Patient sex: M
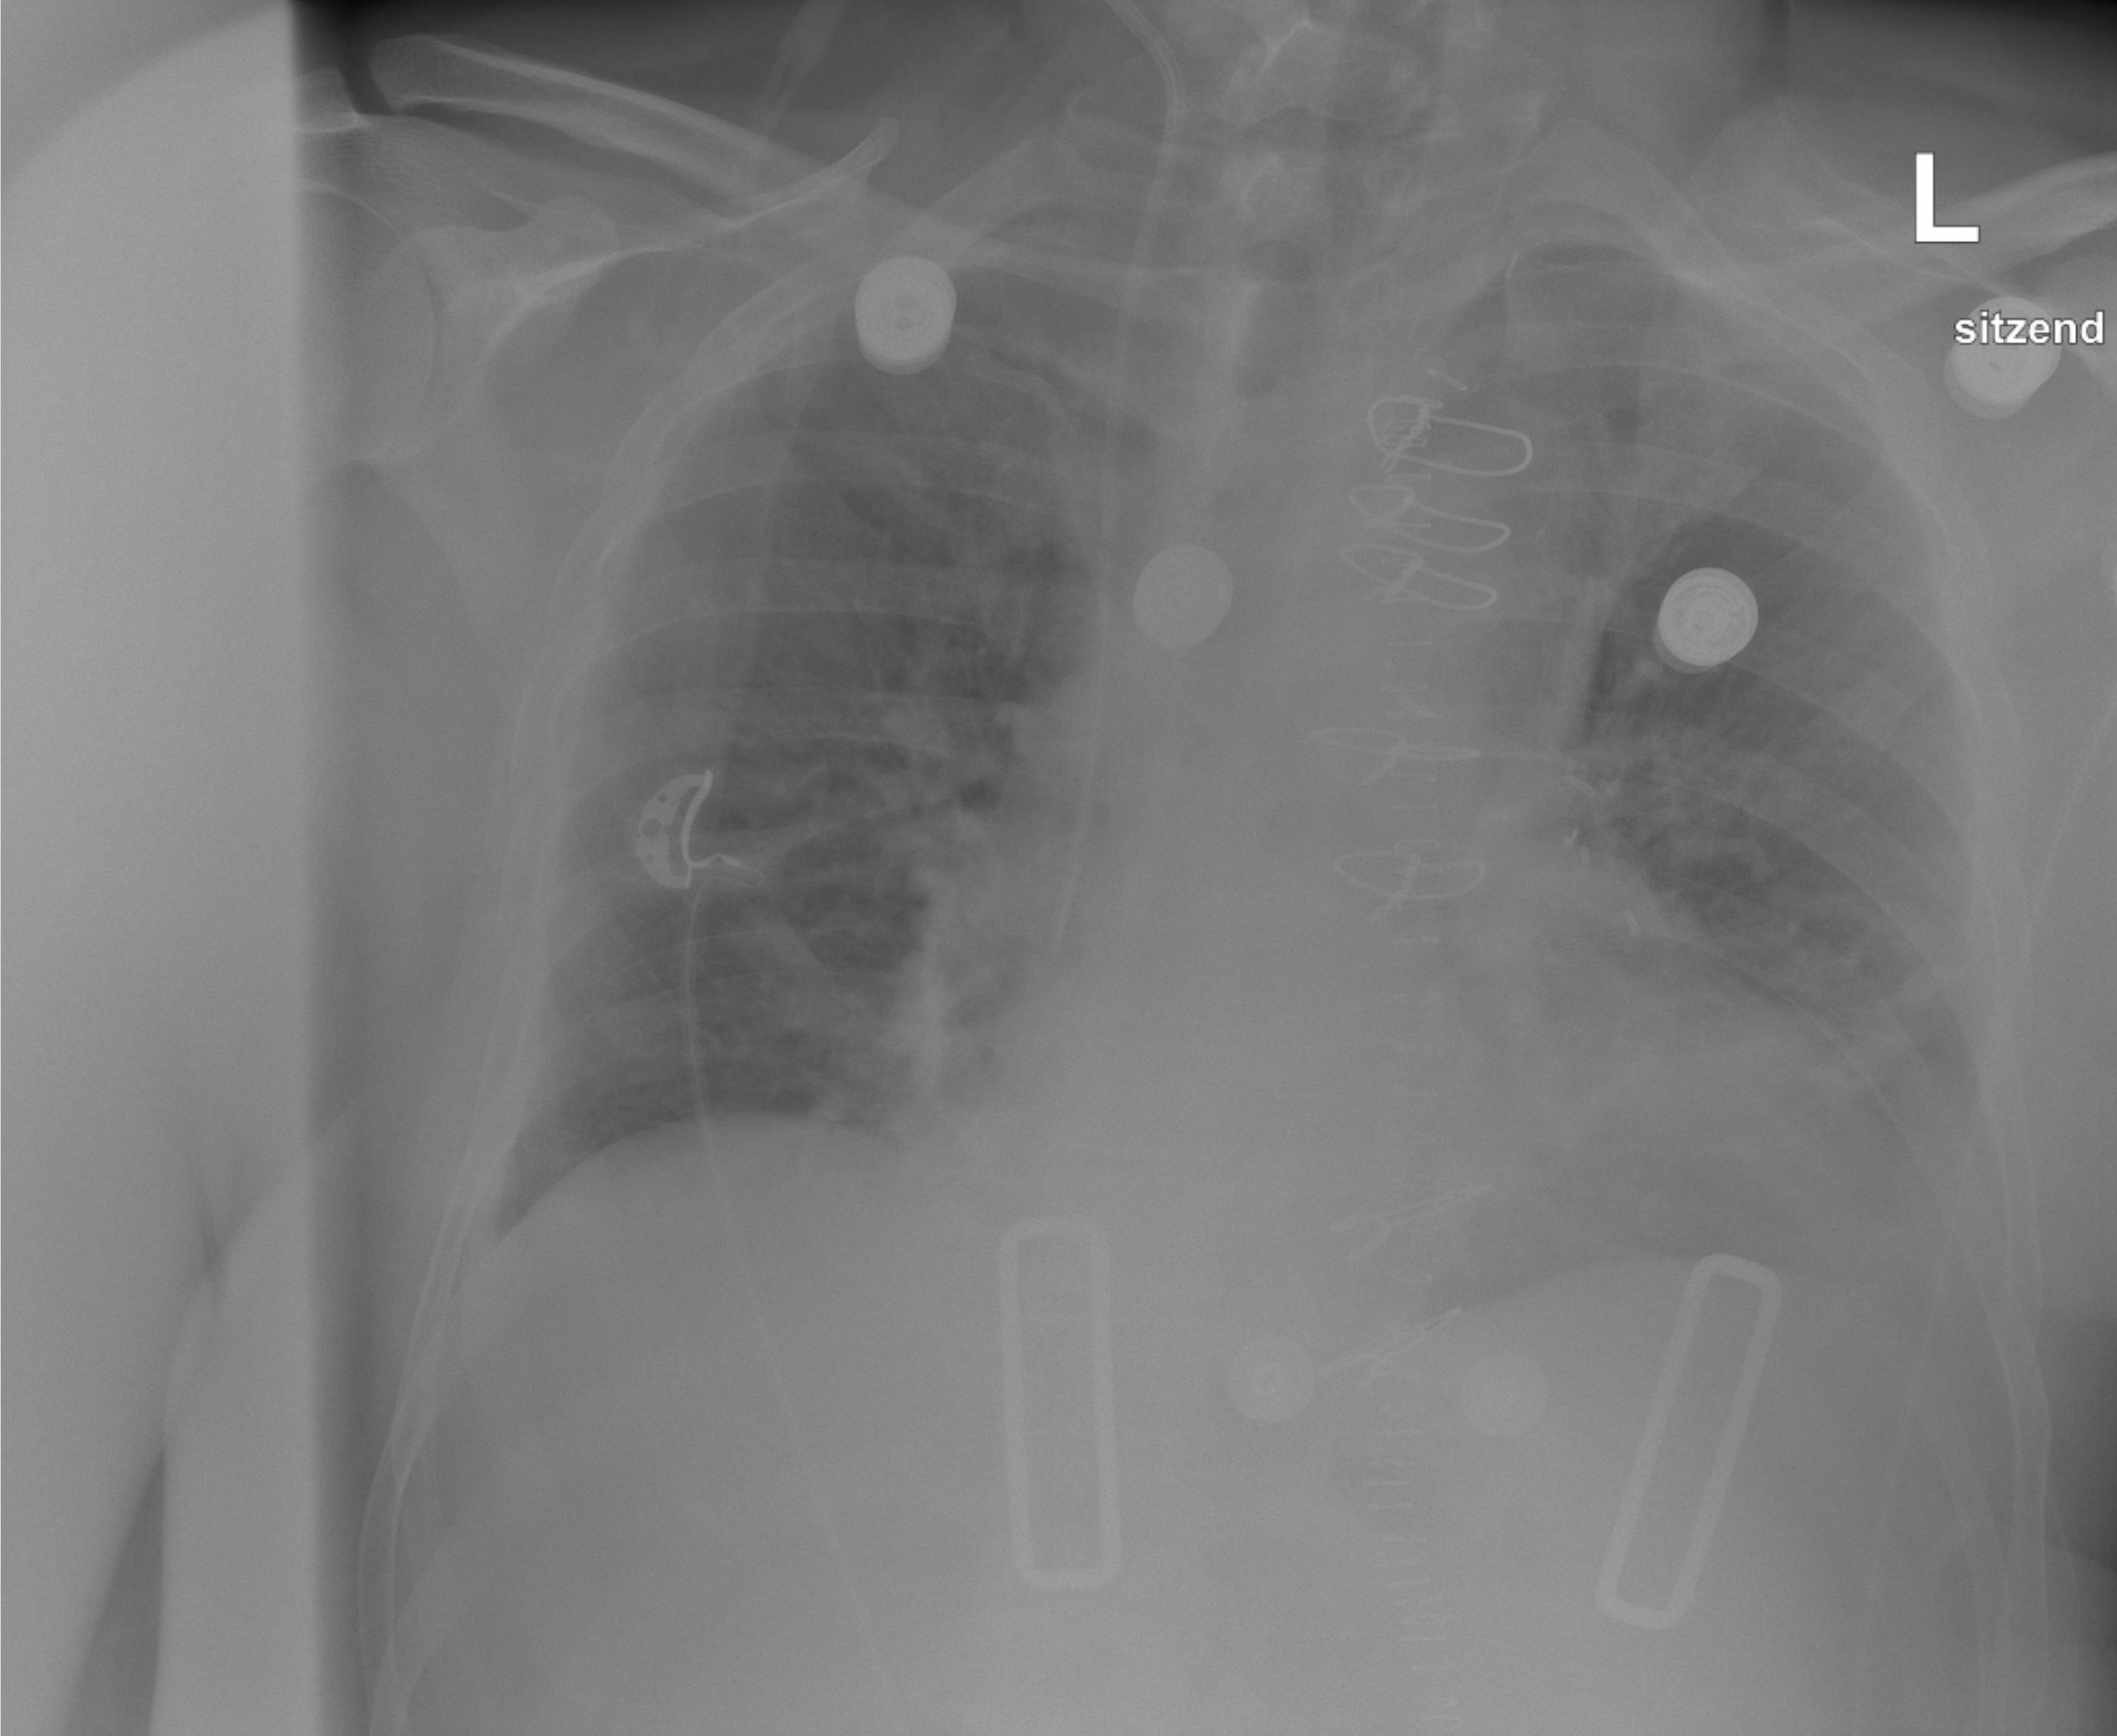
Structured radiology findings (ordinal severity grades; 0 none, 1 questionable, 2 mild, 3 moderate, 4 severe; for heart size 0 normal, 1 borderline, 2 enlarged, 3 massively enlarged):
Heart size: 0
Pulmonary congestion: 0
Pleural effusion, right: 0
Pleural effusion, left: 1
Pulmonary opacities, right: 0
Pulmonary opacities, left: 0
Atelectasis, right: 1
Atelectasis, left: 2